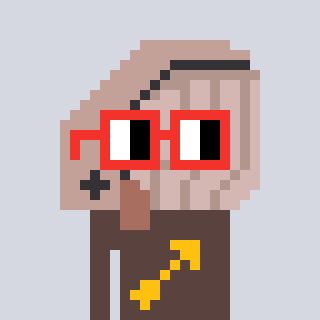
a pixel art character with square red glasses, a whale-shaped head and a darkbrown-colored body on a cool background